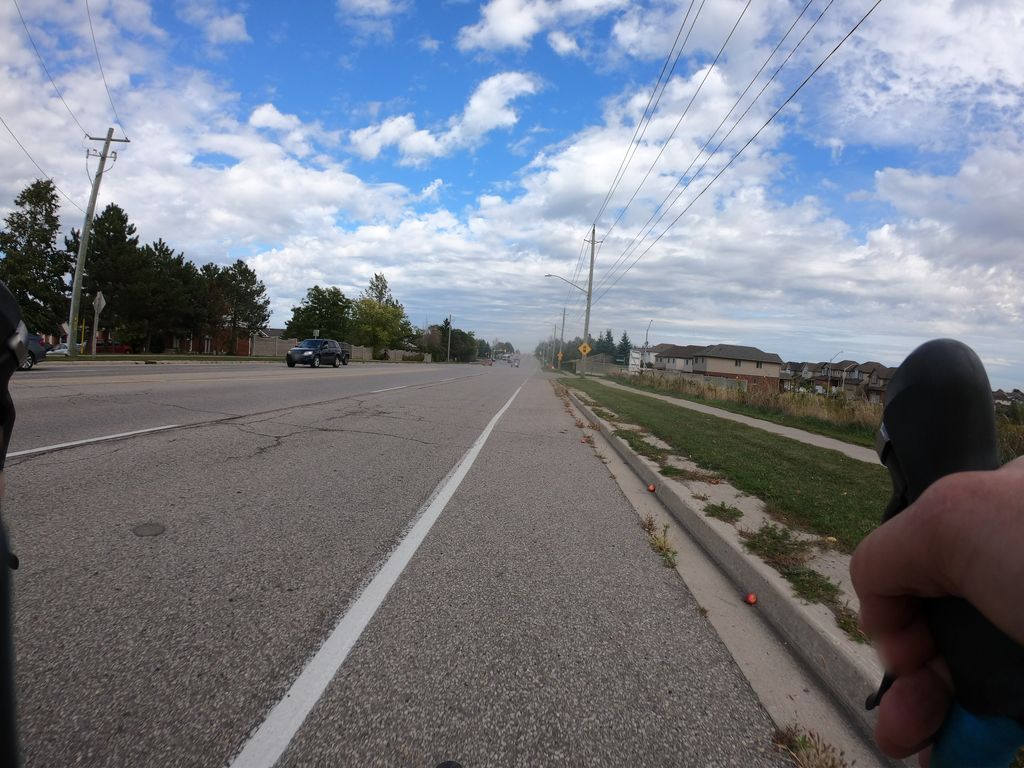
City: kitchener-waterloo